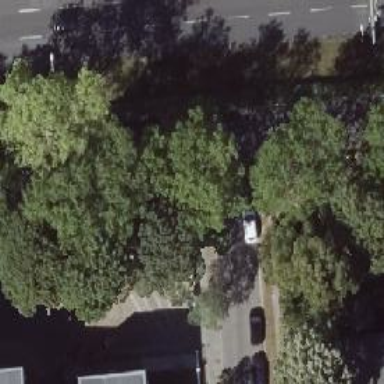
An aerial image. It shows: Residential road with asphalt surface. There is parking lane on the right side.